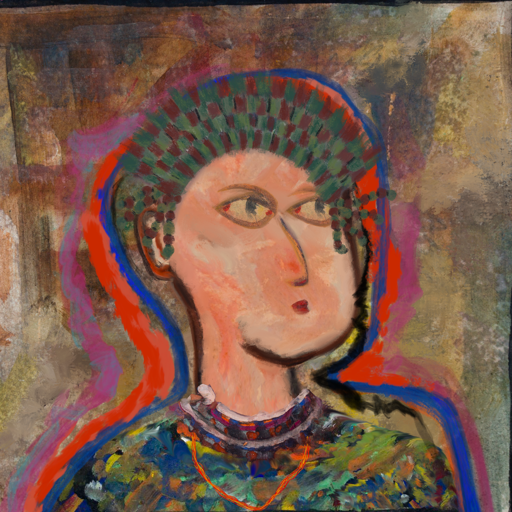
Background: Mosgoul, Head And Neck Side: Roy_Bahadur, Face Side: GypsyMother, Bust: An_Impression, Hair Side: Experience, Head Accessory: After_Raid_Crown, Second Necklace: Gypsy_Mother_2, Necklace: Hypocrite_1, Baby: Blank